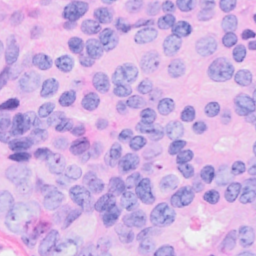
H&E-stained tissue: Breast